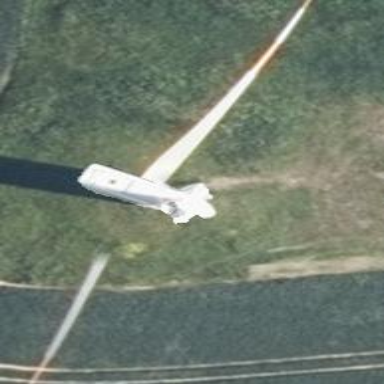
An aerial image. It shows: Wind power generator with wind turbine from Vestas.